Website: macys
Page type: customer-info-address
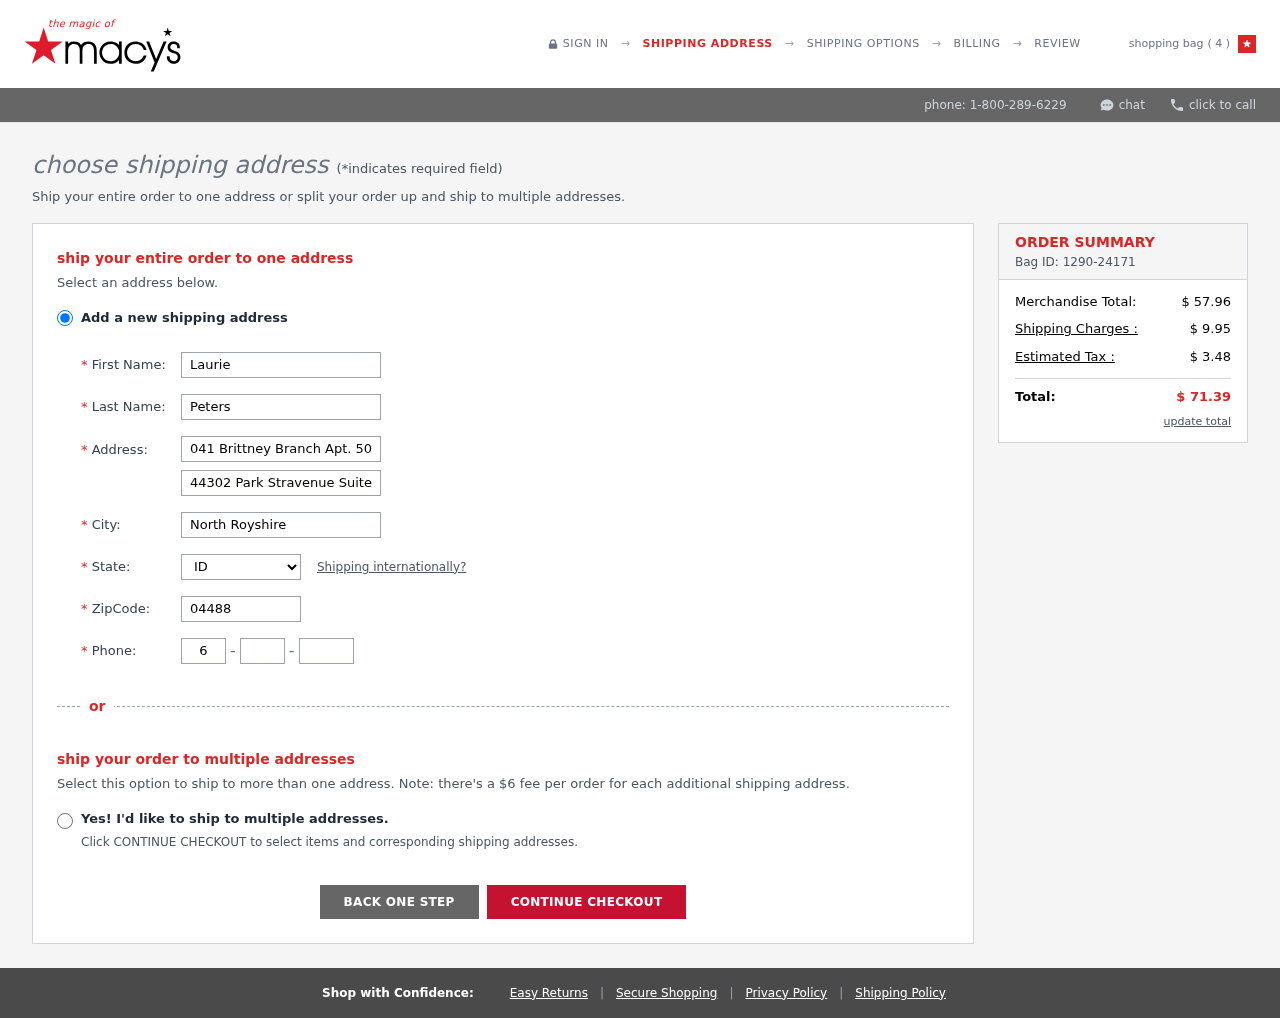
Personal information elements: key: PII_CITY
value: North Royshire
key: PII_FIRSTNAME
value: Laurie
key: PII_LASTNAME
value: Peters
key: PII_PHONE_AREA
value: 696
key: PII_PHONE_PREFIX
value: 779
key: PII_PHONE_SUFFIX
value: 7303
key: PII_POSTCODE
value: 04488
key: PII_STATE_ABBR
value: ID
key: PII_STREET
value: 041 Brittney Branch Apt. 501
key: PII_STREET2
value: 44302 Park Stravenue Suite 184
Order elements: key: ORDER_NUM_ITEMS
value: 4
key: ORDER_ID
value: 1290-24171
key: ORDER_SUBTOTAL
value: $ 57.96
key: ORDER_SHIPPING_COST
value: $ 9.95
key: ORDER_TAX
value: $ 3.48
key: ORDER_TOTAL
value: $ 71.39